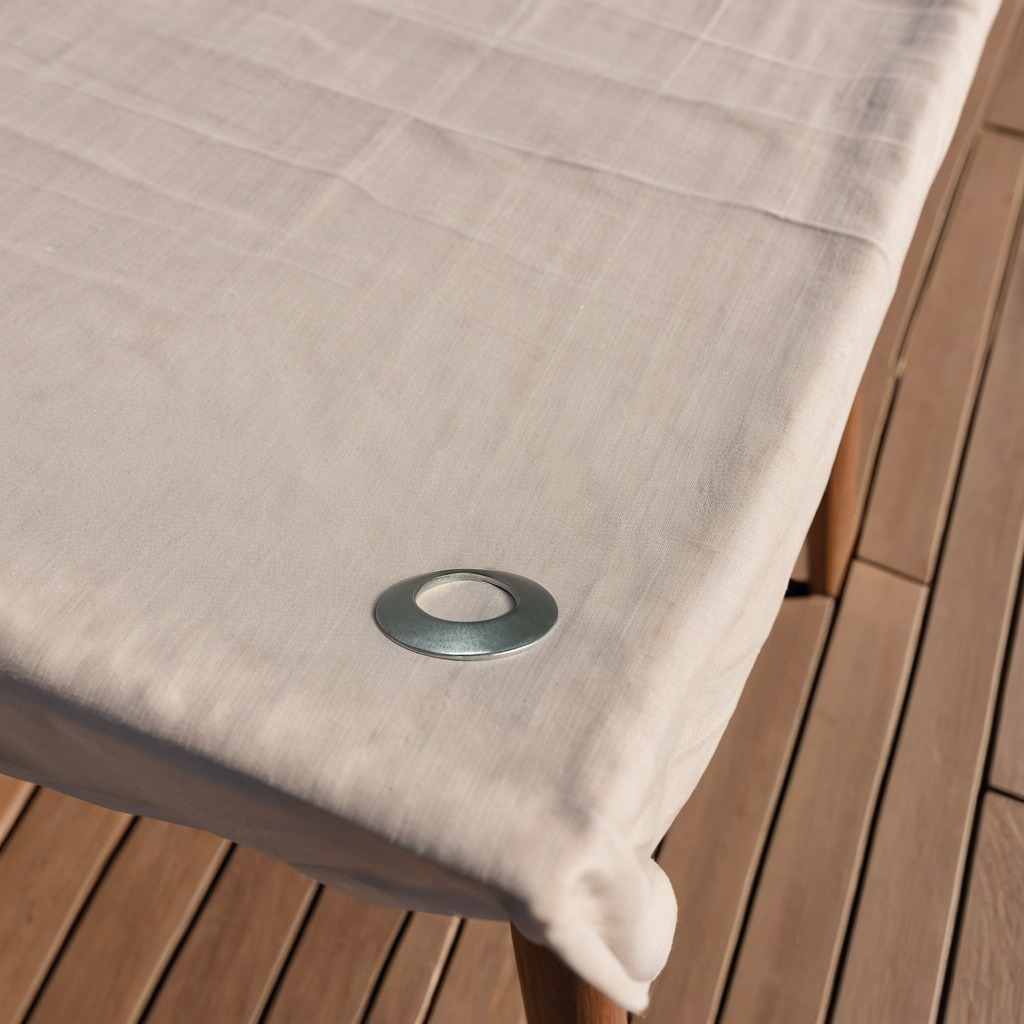
A flat metal washer is lying on a wooden table in an outdoor workshop during daytime bright natural light soft shadows worn but beneath the cloth.